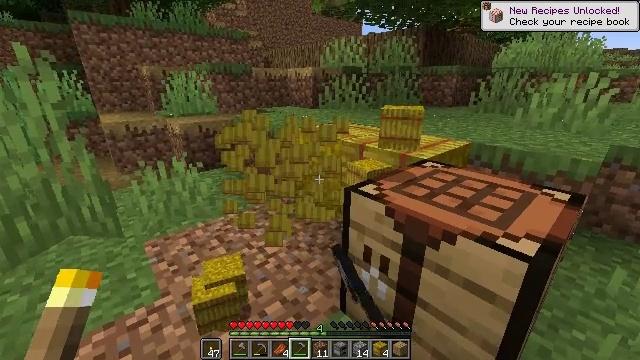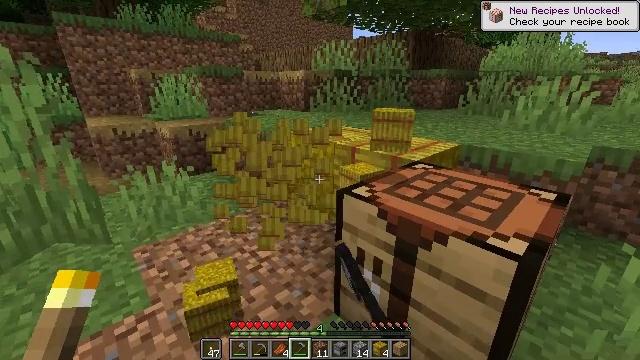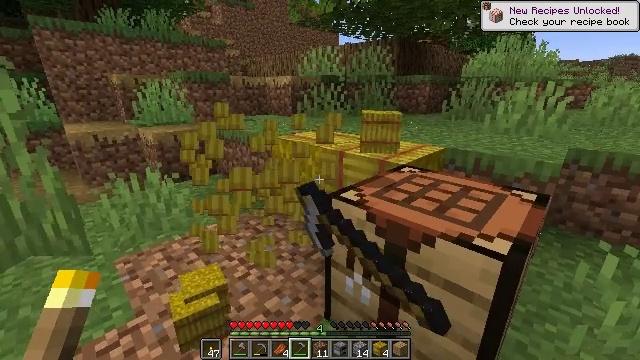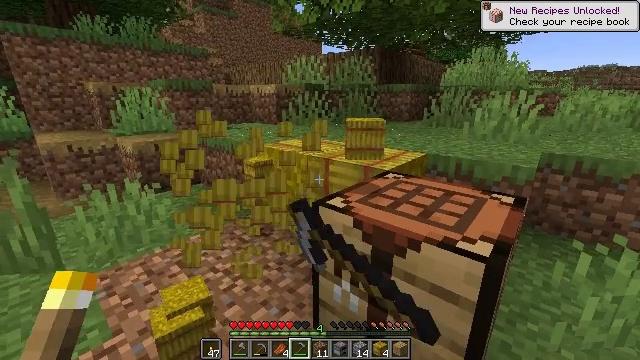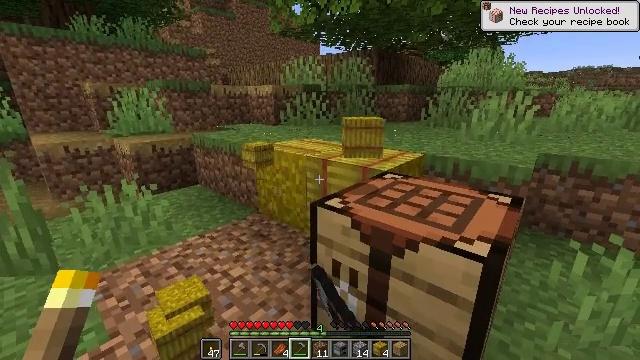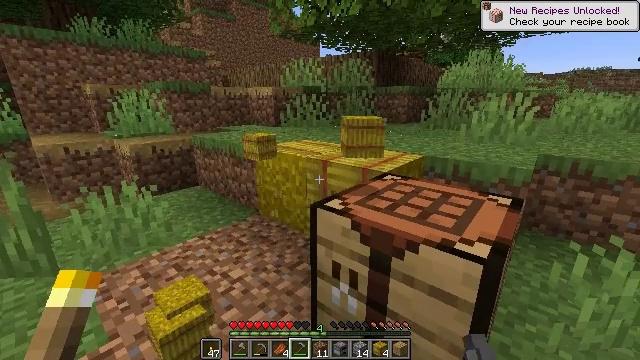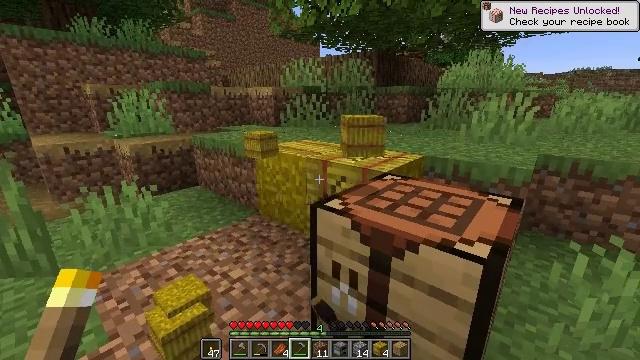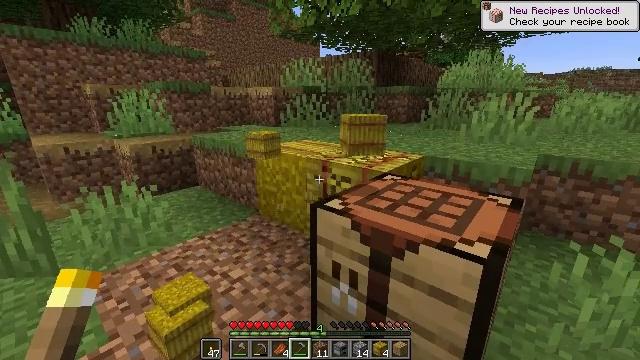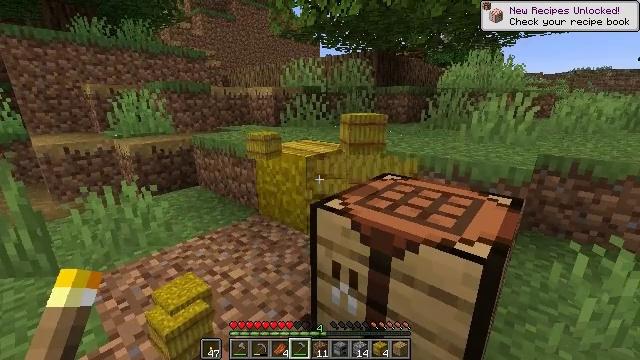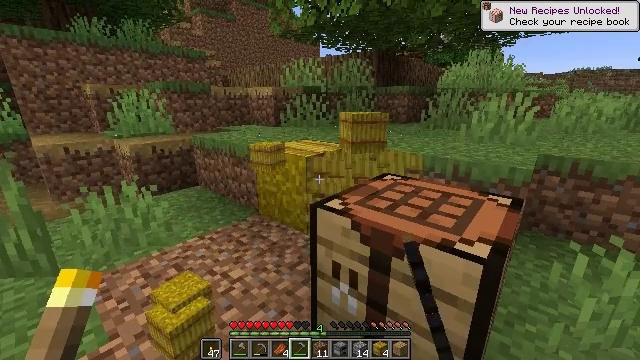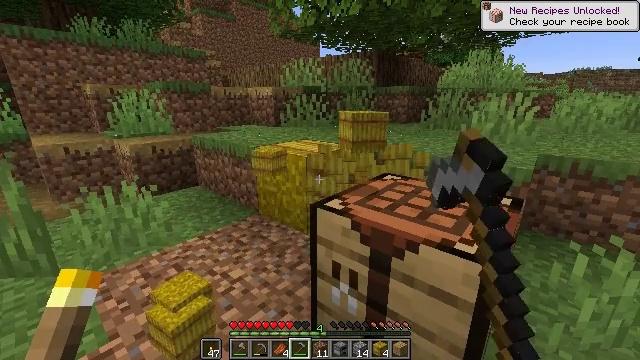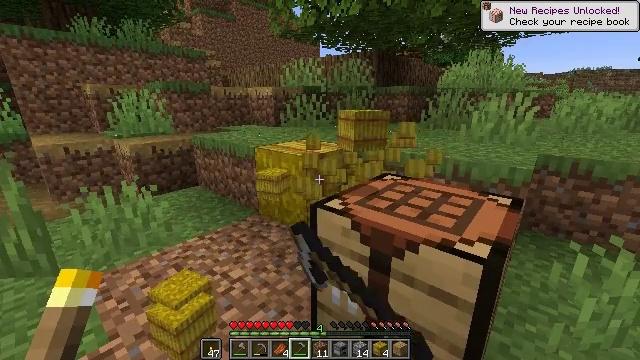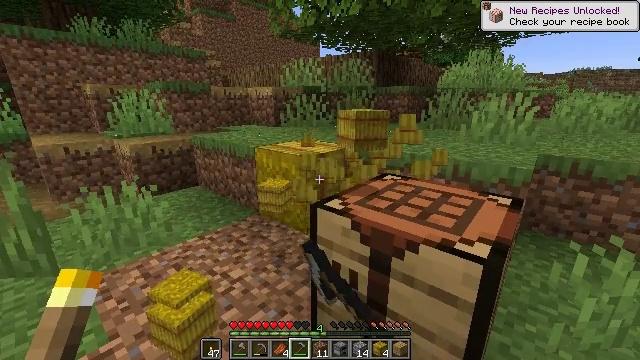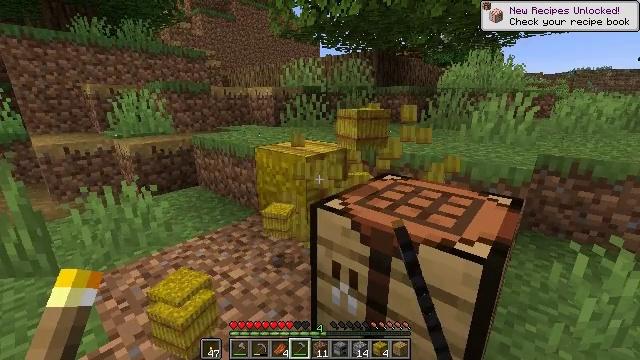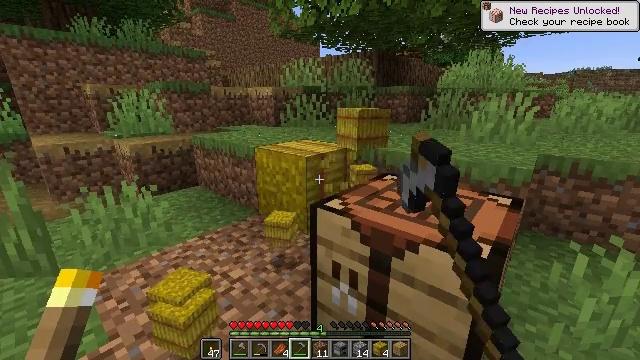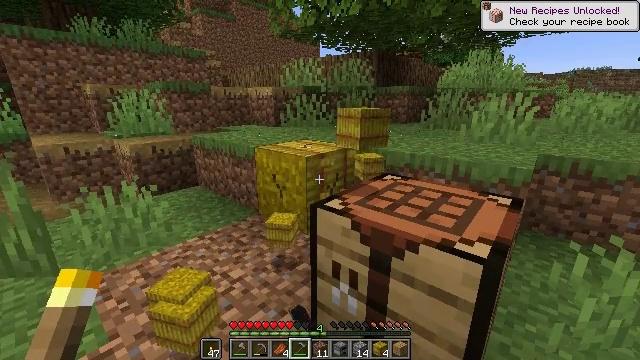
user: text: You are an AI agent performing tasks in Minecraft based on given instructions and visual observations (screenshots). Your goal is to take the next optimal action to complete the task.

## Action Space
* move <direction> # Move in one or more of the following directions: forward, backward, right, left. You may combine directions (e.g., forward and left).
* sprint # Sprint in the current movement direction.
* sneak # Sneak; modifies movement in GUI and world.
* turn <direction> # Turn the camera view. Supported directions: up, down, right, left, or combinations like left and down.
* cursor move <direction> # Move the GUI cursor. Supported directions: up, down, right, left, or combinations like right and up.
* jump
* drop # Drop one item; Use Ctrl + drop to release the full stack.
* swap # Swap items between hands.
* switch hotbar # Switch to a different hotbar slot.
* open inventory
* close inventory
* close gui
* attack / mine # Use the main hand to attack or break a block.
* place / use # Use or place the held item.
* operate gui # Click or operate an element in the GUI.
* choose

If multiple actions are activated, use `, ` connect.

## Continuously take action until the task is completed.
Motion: motion action
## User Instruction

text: Harvest hay blocks from the village.
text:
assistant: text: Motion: turn right, attack / mine
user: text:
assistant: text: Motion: turn right and up, attack / mine
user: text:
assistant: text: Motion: turn right and up, attack / mine
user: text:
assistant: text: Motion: attack / mine
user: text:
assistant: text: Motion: attack / mine
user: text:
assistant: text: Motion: attack / mine
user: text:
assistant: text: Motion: attack / mine
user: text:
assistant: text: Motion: attack / mine
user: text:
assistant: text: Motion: attack / mine
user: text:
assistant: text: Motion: attack / mine
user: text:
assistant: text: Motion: attack / mine
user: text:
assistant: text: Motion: attack / mine
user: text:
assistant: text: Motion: attack / mine
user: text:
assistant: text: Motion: attack / mine
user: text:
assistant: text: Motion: attack / mine
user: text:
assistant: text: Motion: attack / mine
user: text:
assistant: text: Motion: attack / mine
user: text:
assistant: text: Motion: attack / mine
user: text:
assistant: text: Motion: attack / mine
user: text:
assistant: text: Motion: attack / mine
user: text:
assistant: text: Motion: attack / mine, switch to hotbar 1
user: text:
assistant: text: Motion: attack / mine, switch to hotbar 1
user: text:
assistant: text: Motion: attack / mine, switch to hotbar 1